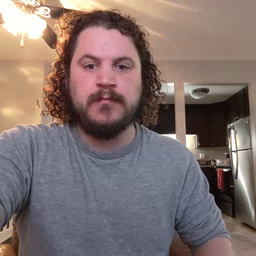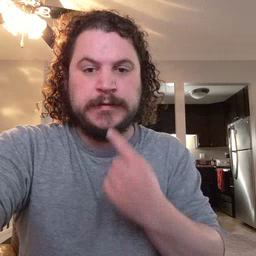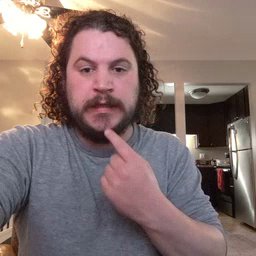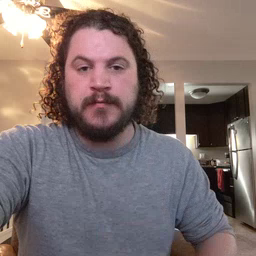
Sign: say